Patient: sex F, age 71
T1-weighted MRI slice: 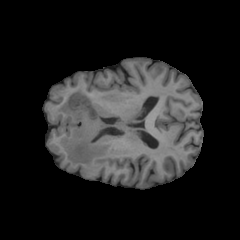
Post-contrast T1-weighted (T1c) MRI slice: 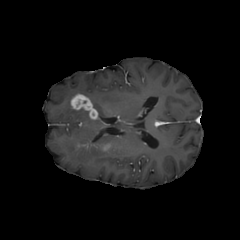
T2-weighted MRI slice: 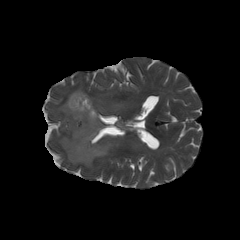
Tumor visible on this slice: yes
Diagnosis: Glioblastoma, IDH-wildtype
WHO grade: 4